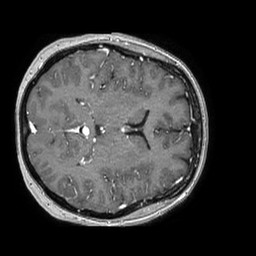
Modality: T1w
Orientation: axial
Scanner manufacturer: philips
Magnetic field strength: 1.5 T
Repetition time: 0.007515 s
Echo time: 0.003414 s